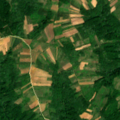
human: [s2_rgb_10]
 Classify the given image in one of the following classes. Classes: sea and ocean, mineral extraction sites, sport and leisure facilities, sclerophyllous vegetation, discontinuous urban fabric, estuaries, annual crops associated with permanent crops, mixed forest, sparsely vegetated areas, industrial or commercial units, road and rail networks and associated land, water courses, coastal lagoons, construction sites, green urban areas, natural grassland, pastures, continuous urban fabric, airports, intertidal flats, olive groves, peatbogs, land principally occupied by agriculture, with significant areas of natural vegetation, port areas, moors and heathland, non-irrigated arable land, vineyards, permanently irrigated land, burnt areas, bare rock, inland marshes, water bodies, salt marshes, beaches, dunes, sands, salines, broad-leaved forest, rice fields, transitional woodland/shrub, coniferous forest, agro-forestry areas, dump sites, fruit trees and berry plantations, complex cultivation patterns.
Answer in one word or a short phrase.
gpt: non-irrigated arable land, complex cultivation patterns, land principally occupied by agriculture, with significant areas of natural vegetation, broad-leaved forest